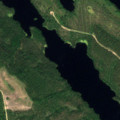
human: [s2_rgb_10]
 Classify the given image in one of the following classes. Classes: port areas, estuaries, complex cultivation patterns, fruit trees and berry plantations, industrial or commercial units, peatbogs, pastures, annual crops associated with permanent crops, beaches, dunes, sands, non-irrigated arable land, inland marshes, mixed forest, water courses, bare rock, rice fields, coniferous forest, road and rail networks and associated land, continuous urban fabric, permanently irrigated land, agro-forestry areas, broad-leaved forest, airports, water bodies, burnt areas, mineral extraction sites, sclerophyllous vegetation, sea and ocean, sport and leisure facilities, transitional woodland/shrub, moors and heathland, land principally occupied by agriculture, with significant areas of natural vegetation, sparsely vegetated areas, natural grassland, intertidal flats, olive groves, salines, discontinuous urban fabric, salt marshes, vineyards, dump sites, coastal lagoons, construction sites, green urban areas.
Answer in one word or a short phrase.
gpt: coniferous forest, mixed forest, water bodies